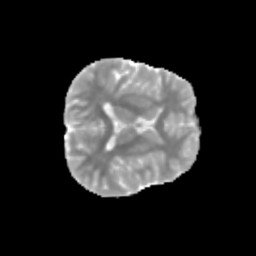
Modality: MD
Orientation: axial
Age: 12
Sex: female
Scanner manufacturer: siemens
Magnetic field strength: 3 T
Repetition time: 3.8 s
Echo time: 0.07 s